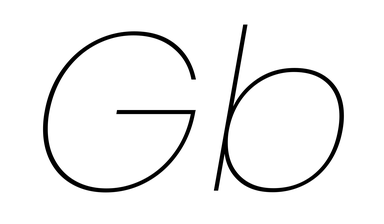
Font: Poppins-ThinItalic